Question: I'm trying to use the following code to save the contents of myCanvas as an image file in the gallery (for Windows Phone 8.1, not Silverlight). When I run the App, the image is saved but it is distorted. What am I doing wrong? I have uploaded the resultant image and the expected result.

'''
public async void SaveFileToPhone()
{
var file = await KnownFolders.PicturesLibrary.CreateFileAsync("bug.png", CreationCollisionOption.GenerateUniqueName);
await SaveVisualElementToFile(myCanvas, file);
}
async Task SaveVisualElementToFile(FrameworkElement element, StorageFile file)
{
var renderTargetBitmap = new RenderTargetBitmap();
await renderTargetBitmap.RenderAsync(element, (int)element.Width, (int)element.Height);
var pixels = await renderTargetBitmap.GetPixelsAsync();
txt_bug.Text = "Width: " + (int)element.Width + " Height:" + (int)element.Height;
using (IRandomAccessStream stream = await file.OpenAsync(FileAccessMode.ReadWrite))
{
var encoder = await
BitmapEncoder.CreateAsync(BitmapEncoder.PngEncoderId, stream);
byte[] bytes = pixels.ToArray();
encoder.SetPixelData(BitmapPixelFormat.Bgra8,
BitmapAlphaMode.Ignore,
(uint)element.Width, (uint)element.Height,
96, 96, bytes);
await encoder.FlushAsync();
}
}
'''
The XAML code for canvas is as follows:
'''
<Canvas x:Name="myCanvas" Background="#FF33FFE3" Margin="25,75,26,10"
ManipulationStarted="myCanvas_ManipulationStarted"
ManipulationCompleted="myCanvas_ManipulationCompleted"
ManipulationDelta="myCanvas_ManipulationDelta" ManipulationMode="All"
Tapped="myCanvas_Tapped" MinHeight="555" MinWidth="350" Width="350" Height="555">
<Canvas.Clip>
<RectangleGeometry Rect="0 0 350 555"/>
</Canvas.Clip>
</Canvas>
'''
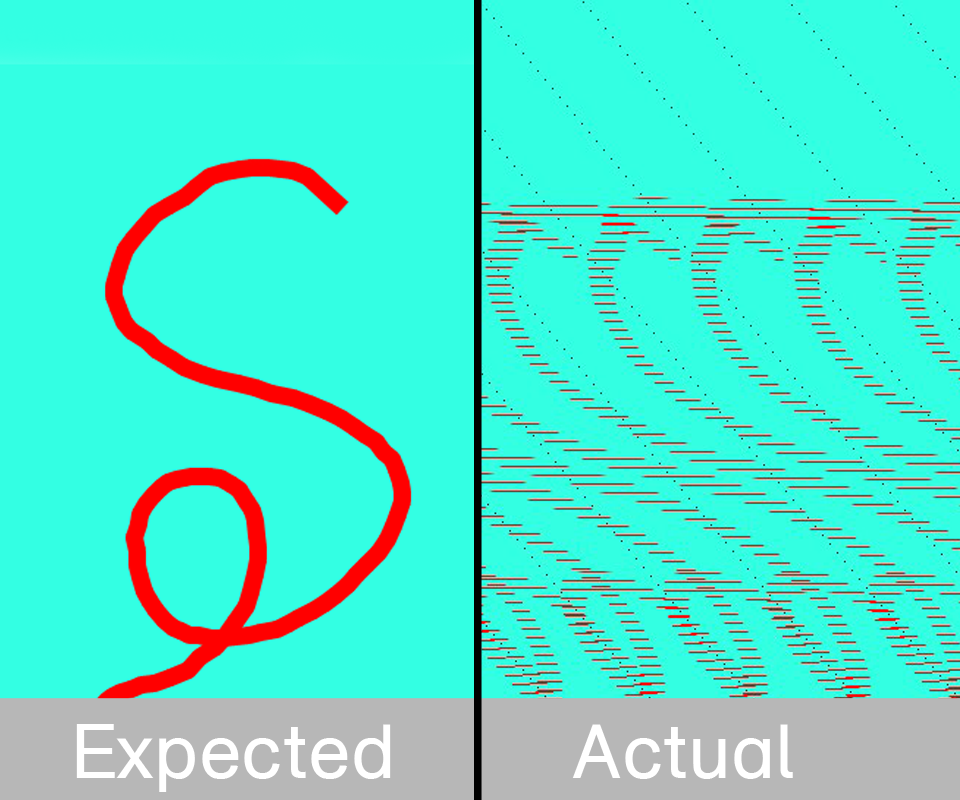
Answer: The params to the 'SetPixelData' method are incorrect.
'''
encoder.SetPixelData(BitmapPixelFormat.Bgra8,
BitmapAlphaMode.Ignore,
(uint)element.Width, (uint)element.Height,
96, 96, bytes);
'''
Change them to the follow can make it work.
'''
encoder.SetPixelData(BitmapPixelFormat.Bgra8,
BitmapAlphaMode.Ignore,
(uint)renderTargetBitmap.PixelWidth,
(uint)renderTargetBitmap.PixelHeight,
DisplayInformation.GetForCurrentView().LogicalDpi,
DisplayInformation.GetForCurrentView().LogicalDpi,
bytes);
'''
You can download the <URL> from MSDN for reference.